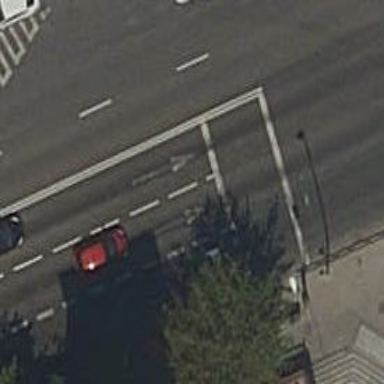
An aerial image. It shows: Primary highway with asphalt surface. The right sidewalk is paved with stones.